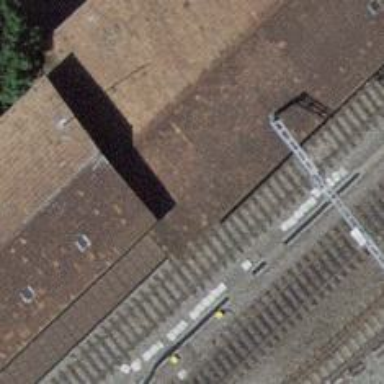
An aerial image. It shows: Railway service station.